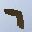
Label: 7